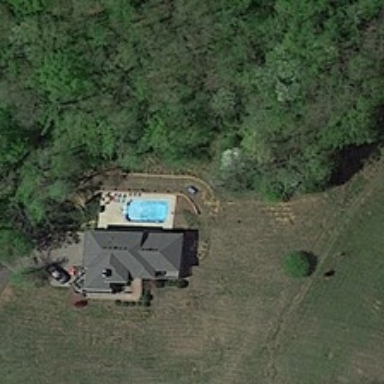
Beside the grey roof is a vast forest .